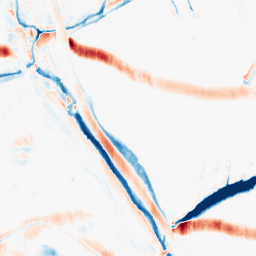
Category: morphological
Decomposition family: morphological_rect
Decomposition parameters: operation: average
width: 5
height: 20
Upsampling method: bilinear
Upsampling parameters: scale: 2
Upsampling scale: 2